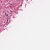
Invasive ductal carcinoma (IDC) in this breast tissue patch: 0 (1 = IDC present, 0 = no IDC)